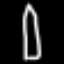
Label: pencil